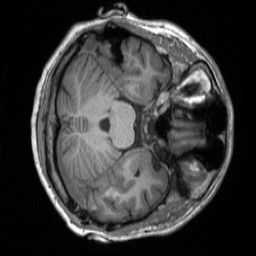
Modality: T1w
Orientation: axial
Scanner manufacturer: siemens
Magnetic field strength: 3 T
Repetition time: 1.9 s
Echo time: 0.00251 s